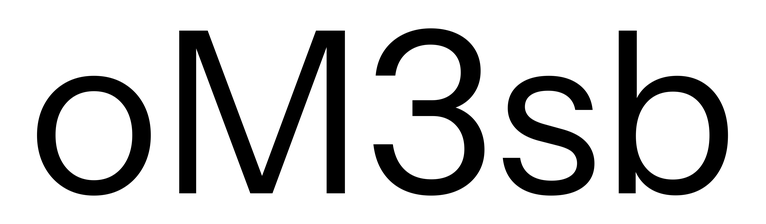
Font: InstrumentSans_Regular